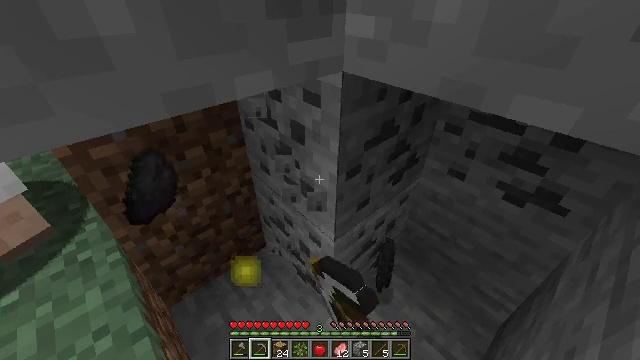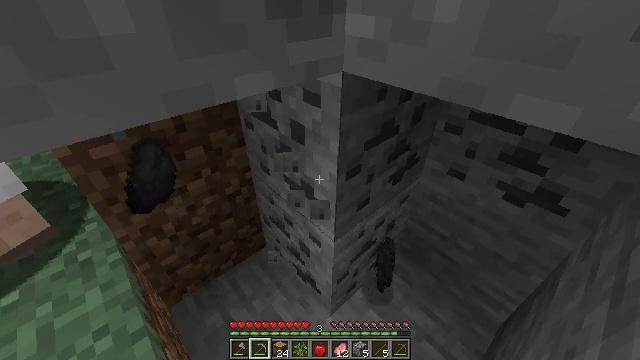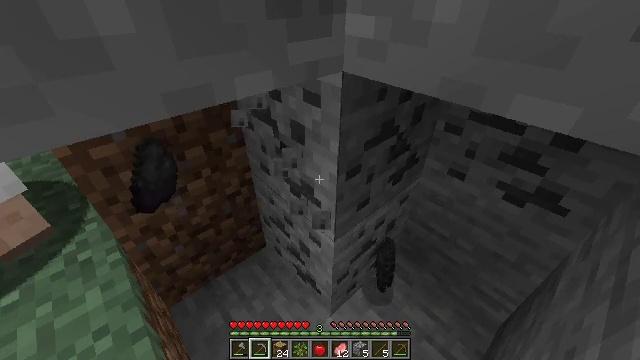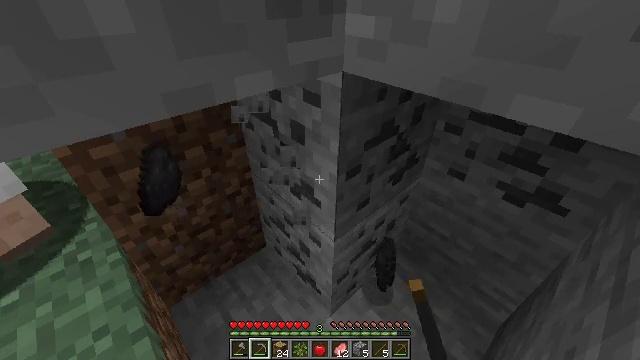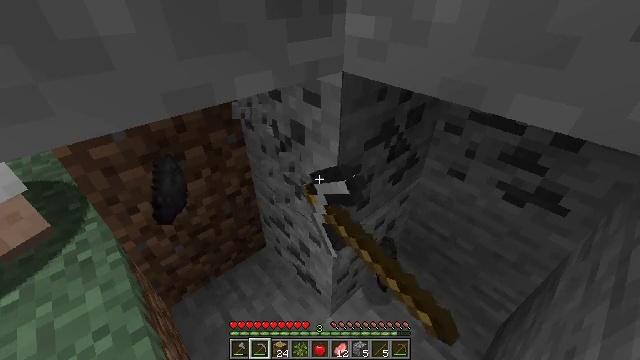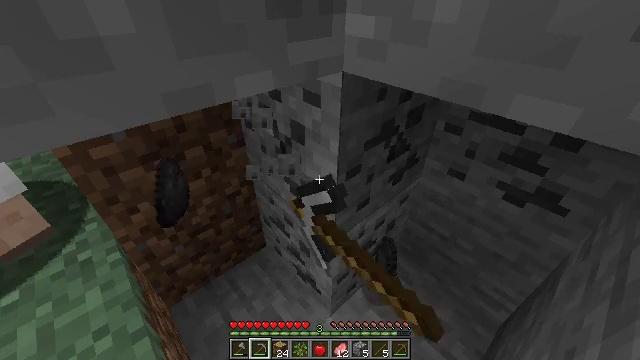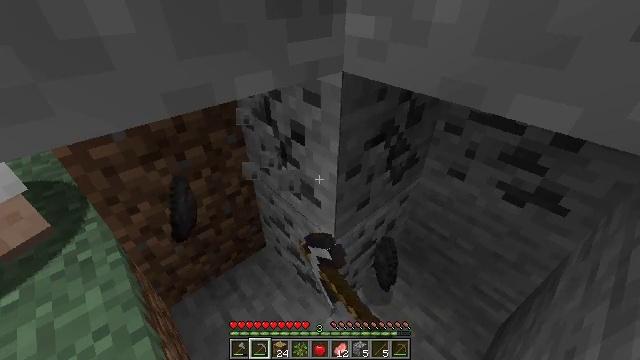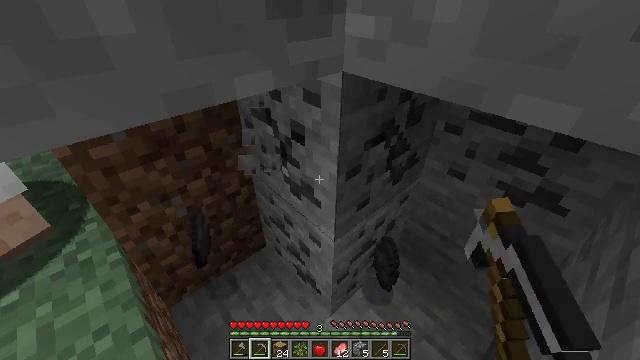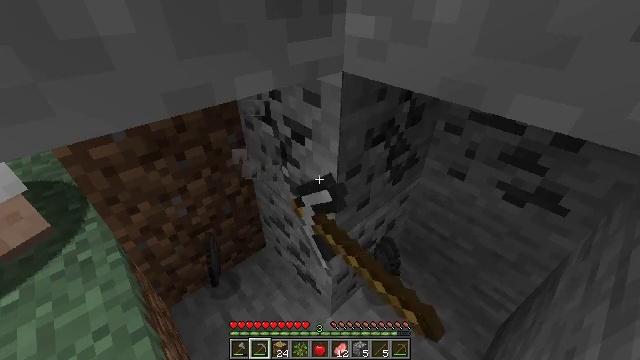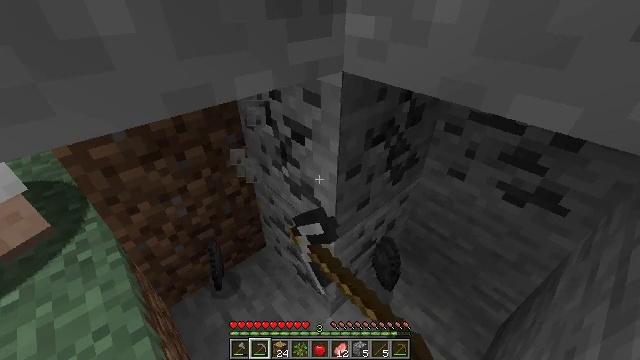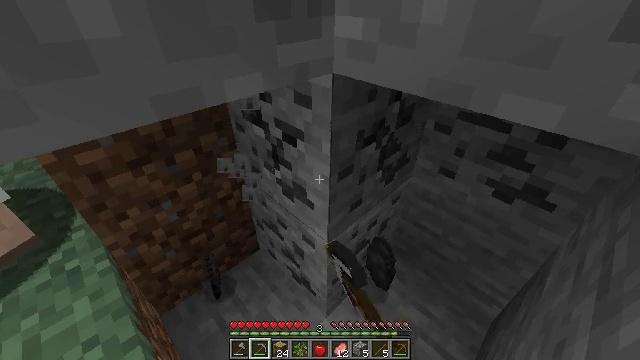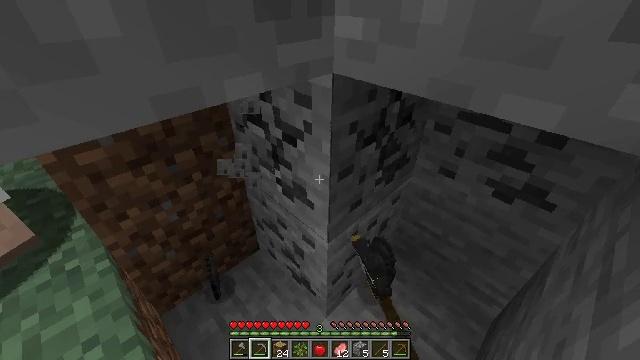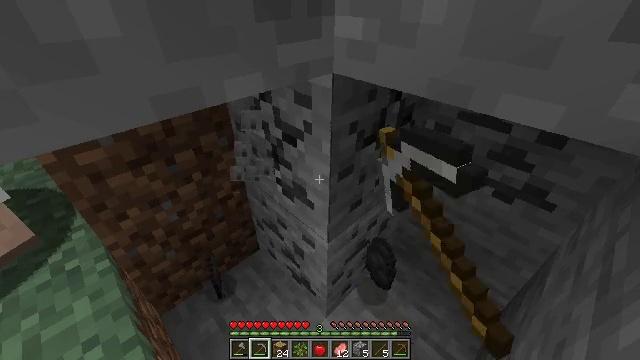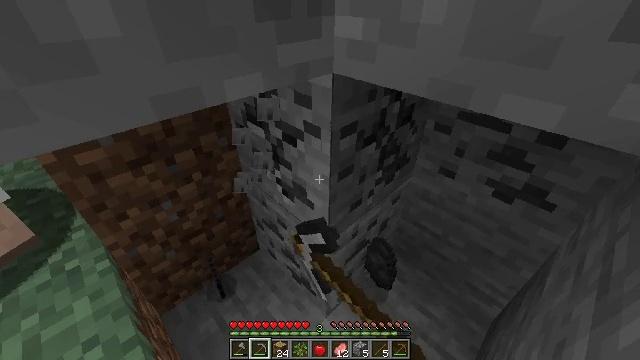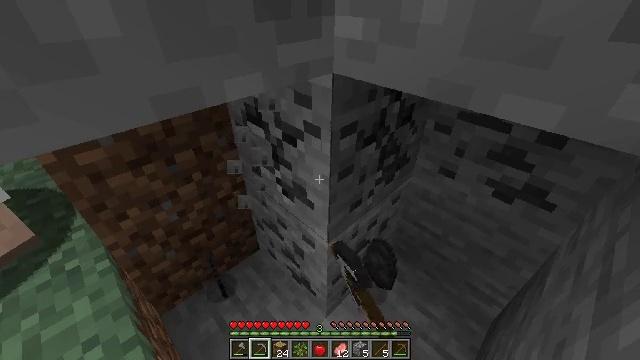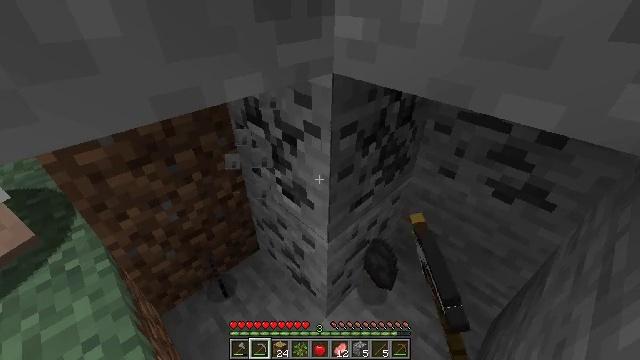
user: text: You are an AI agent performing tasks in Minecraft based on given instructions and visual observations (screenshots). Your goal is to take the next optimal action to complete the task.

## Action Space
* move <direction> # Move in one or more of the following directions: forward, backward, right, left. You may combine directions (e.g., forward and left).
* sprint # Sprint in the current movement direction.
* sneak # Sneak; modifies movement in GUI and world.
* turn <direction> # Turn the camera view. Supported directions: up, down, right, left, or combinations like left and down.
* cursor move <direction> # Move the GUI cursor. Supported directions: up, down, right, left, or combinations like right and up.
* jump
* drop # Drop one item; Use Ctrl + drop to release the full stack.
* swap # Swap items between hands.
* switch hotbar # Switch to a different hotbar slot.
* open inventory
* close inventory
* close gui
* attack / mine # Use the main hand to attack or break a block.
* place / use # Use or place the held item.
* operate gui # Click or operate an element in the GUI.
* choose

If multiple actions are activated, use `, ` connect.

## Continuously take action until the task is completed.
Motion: motion action
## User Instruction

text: Gather coal ore with a pickaxe.
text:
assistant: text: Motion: sneak, attack / mine
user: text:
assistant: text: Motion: sneak, attack / mine
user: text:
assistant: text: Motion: sneak, attack / mine
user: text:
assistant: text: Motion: sneak, attack / mine
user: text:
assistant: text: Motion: sneak, attack / mine
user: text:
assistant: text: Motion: sneak, attack / mine
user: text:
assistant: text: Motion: sneak, attack / mine
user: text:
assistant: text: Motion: sneak, attack / mine
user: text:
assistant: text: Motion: sneak, attack / mine
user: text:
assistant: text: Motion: sneak, turn right, attack / mine
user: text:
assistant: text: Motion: sneak, attack / mine
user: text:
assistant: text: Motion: sneak, attack / mine
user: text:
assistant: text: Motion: sneak, attack / mine
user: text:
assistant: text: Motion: sneak, attack / mine
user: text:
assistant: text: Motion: sneak, attack / mine
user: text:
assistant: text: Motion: sneak, attack / mine
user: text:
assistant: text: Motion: sneak, attack / mine
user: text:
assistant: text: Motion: sneak, attack / mine
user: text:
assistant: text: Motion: sneak, attack / mine
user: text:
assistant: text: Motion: sneak, attack / mine
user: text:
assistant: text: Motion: sneak, attack / mine
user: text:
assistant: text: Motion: sneak, turn down, attack / mine
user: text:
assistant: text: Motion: sneak, turn right and down, attack / mine
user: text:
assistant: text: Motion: move forward, sneak, turn right and down, attack / mine
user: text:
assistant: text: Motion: move forward, sneak, turn right and down, attack / mine
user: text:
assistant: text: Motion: move forward, sneak, turn down, attack / mine
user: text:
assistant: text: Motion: move forward, sneak, turn down, attack / mine
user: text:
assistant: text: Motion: move forward, sneak, attack / mine
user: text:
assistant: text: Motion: move forward, sneak, attack / mine
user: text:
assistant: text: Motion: move forward, sneak, turn right and down, attack / mine